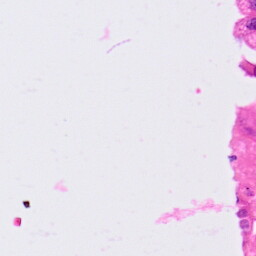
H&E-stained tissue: Lung